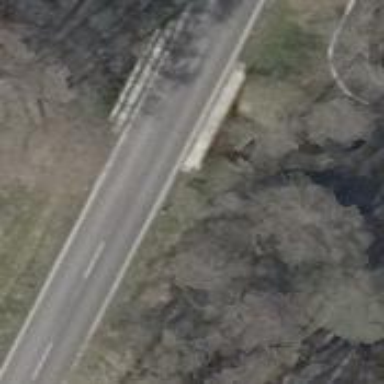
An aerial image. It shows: Secondary road with asphalt surface passing over bridge.